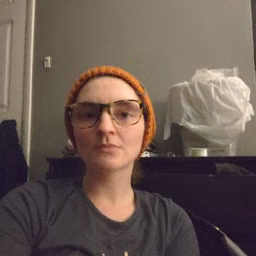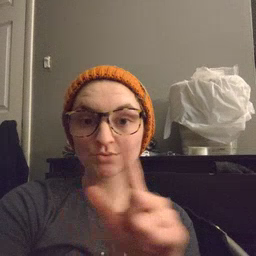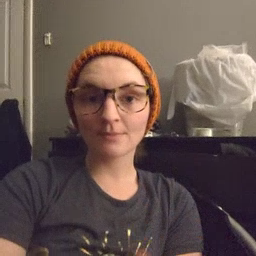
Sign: all